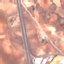
Land use / land cover: Highway